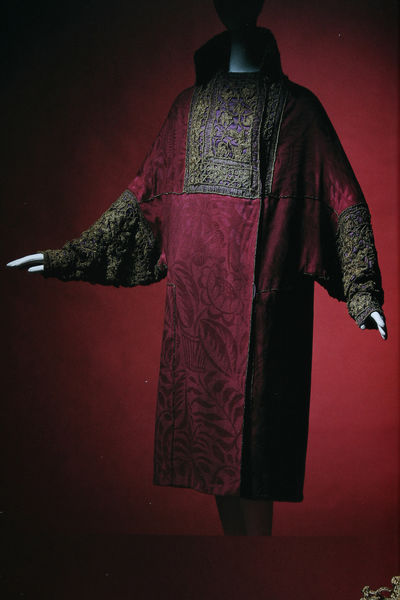
Titel: Mantel
Künstler: Paul Poiret
Standort: Kyoto (Japan)
Institution: Kyoto Costume Institute
Schlagwörter: grün, blumen, frau, grau, kleid, rot, mode, muster, jacke, kleidung, kragen, ärmel, hände, kostüm, mantel, stickerei, borte, rosa, seide, japan, floral, robe, fotografie, asiatisch, bekleidung, textil, zweifarbig, kapuze, kimono, siebziger, pupe